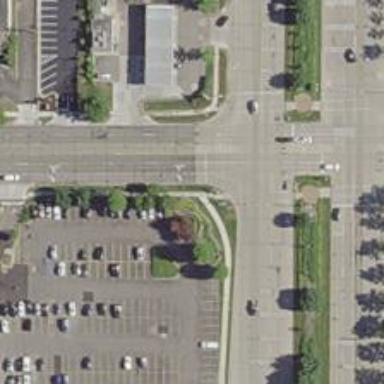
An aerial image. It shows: Crossing on the road.